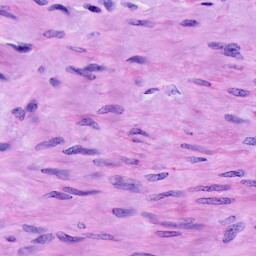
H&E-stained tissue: Cervix